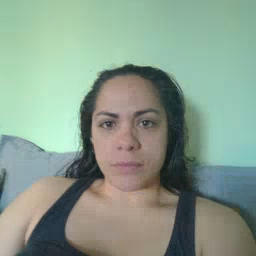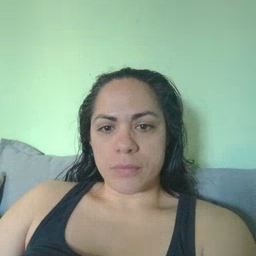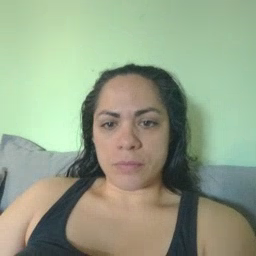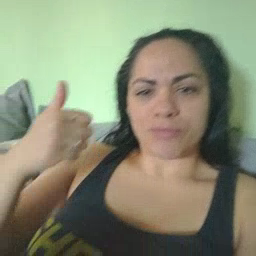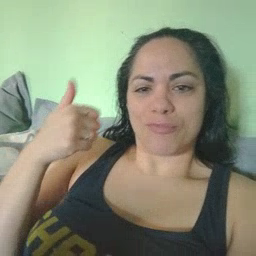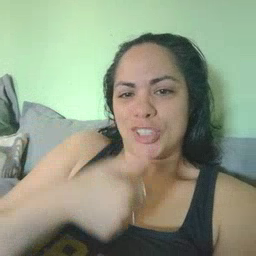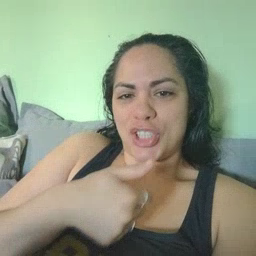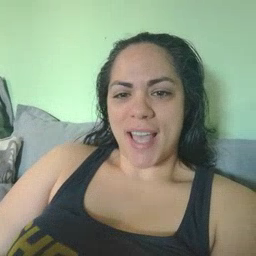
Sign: jacket